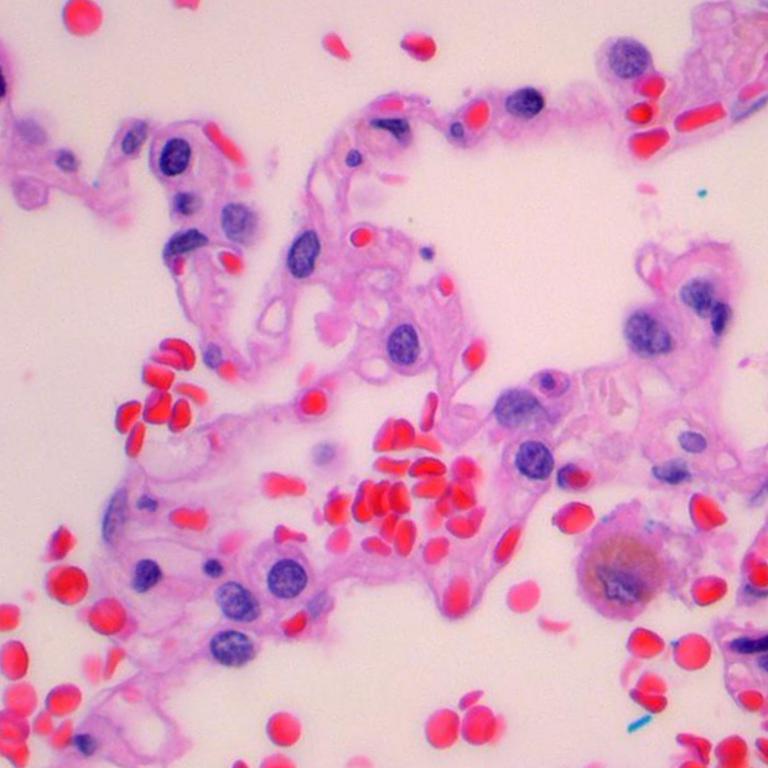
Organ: lung
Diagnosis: benign